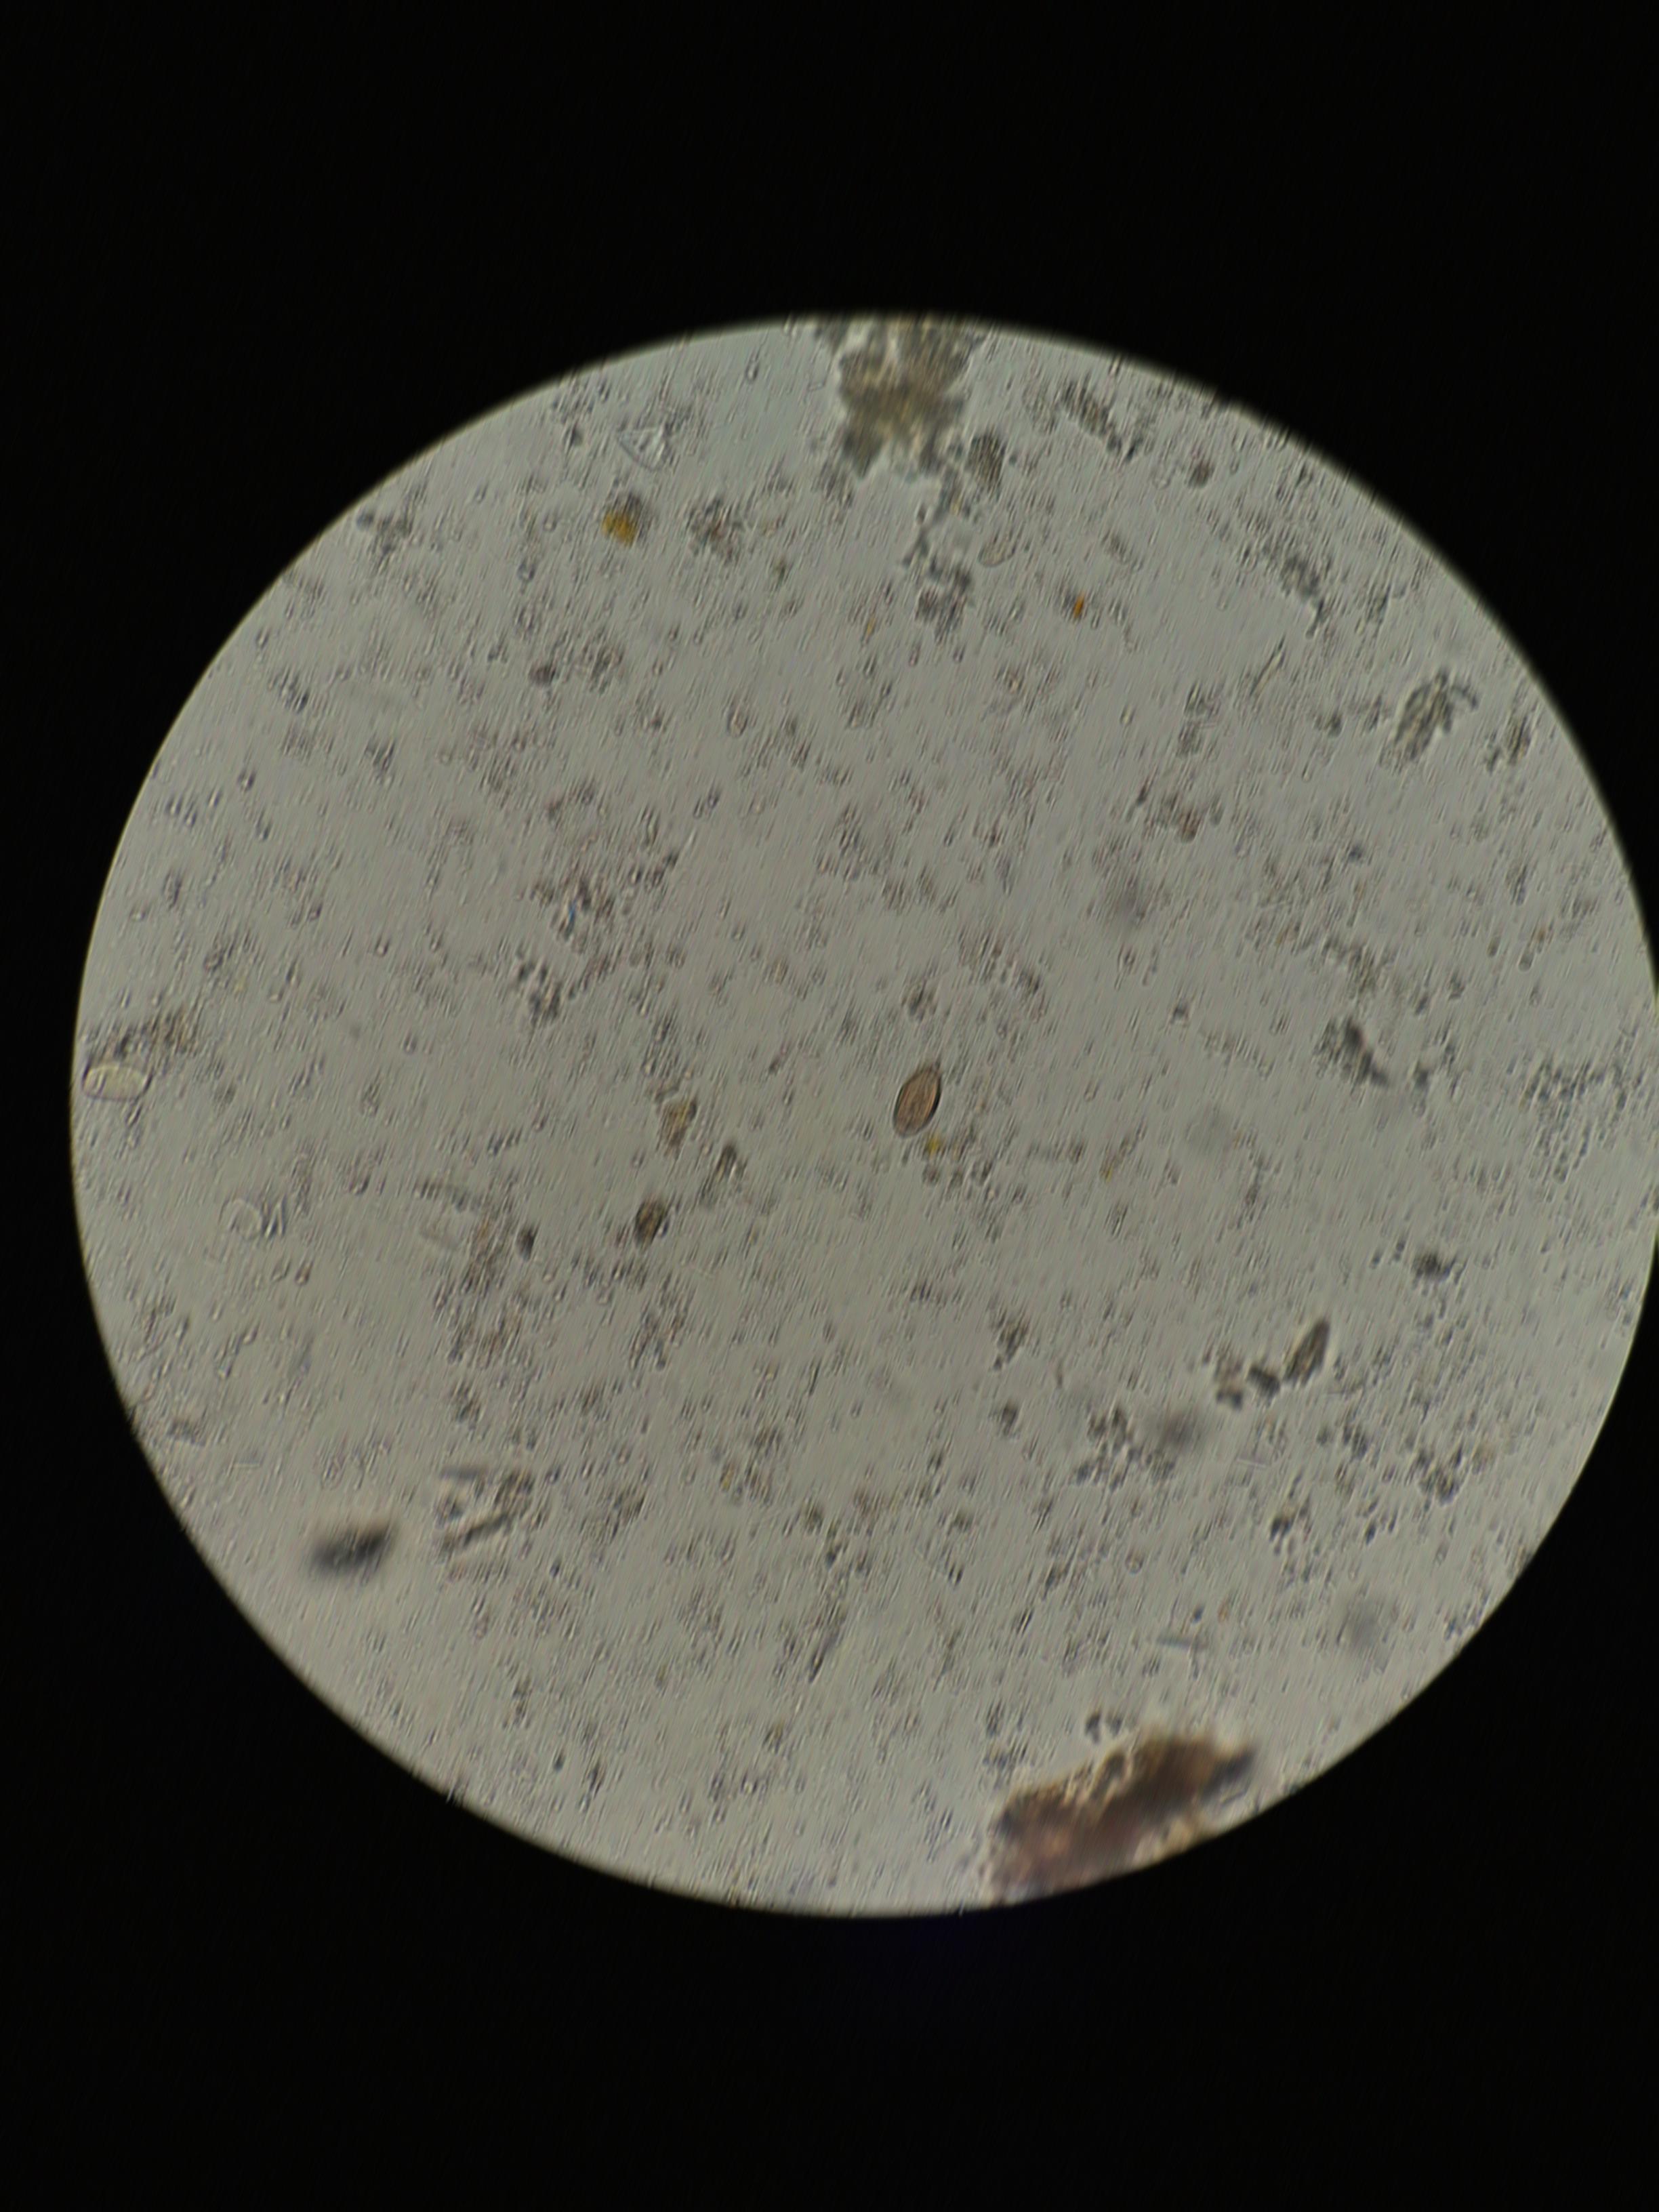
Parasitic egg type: Opisthorchis viverrine